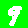
Digit: 9